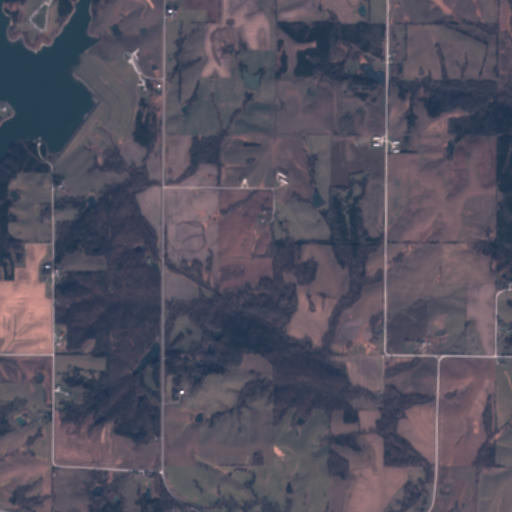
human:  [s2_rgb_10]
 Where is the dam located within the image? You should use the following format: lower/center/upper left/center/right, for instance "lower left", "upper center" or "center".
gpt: The dam is located in the upper left of the image.
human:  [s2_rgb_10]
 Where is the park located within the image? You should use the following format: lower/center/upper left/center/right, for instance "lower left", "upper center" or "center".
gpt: The park is located in the upper left of the image.
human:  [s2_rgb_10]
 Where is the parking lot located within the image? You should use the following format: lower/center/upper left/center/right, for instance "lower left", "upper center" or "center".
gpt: The parking lot is located in the upper left of the image.
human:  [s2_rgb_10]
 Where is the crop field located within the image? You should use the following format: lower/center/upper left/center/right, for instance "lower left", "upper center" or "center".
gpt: There is no crop field in the image.